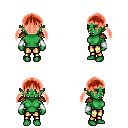
a pixel art fantasy rpg character, female body template, orc, green skin, leather shoulder armor, gold greaves, red twin-tailed hairstyle, white cloth bracers, four views (front, back, left, right), 2x2 character sprite sheet, small pixel art, hard edges, no anti-aliasing